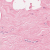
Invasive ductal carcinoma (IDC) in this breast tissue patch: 0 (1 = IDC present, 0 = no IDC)